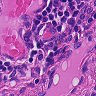
Metastatic tissue present: no